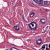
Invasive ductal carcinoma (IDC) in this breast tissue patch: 0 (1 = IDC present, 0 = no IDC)